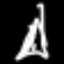
Label: The Eiffel Tower